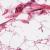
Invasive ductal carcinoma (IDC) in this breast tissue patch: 0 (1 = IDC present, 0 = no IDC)